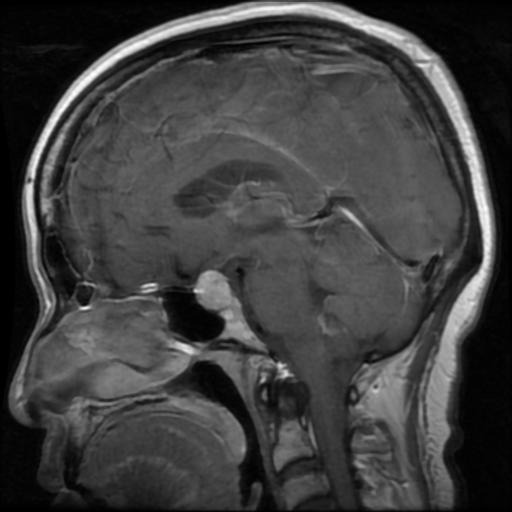
Label: pituitary